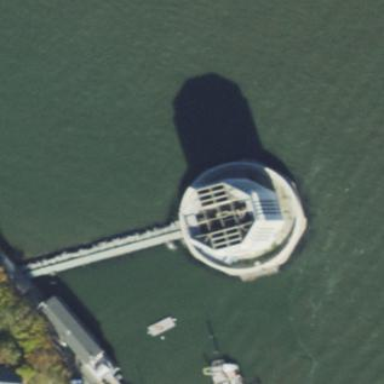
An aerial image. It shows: Man-made pier.